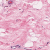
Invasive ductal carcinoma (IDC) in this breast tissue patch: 0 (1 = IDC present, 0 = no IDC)